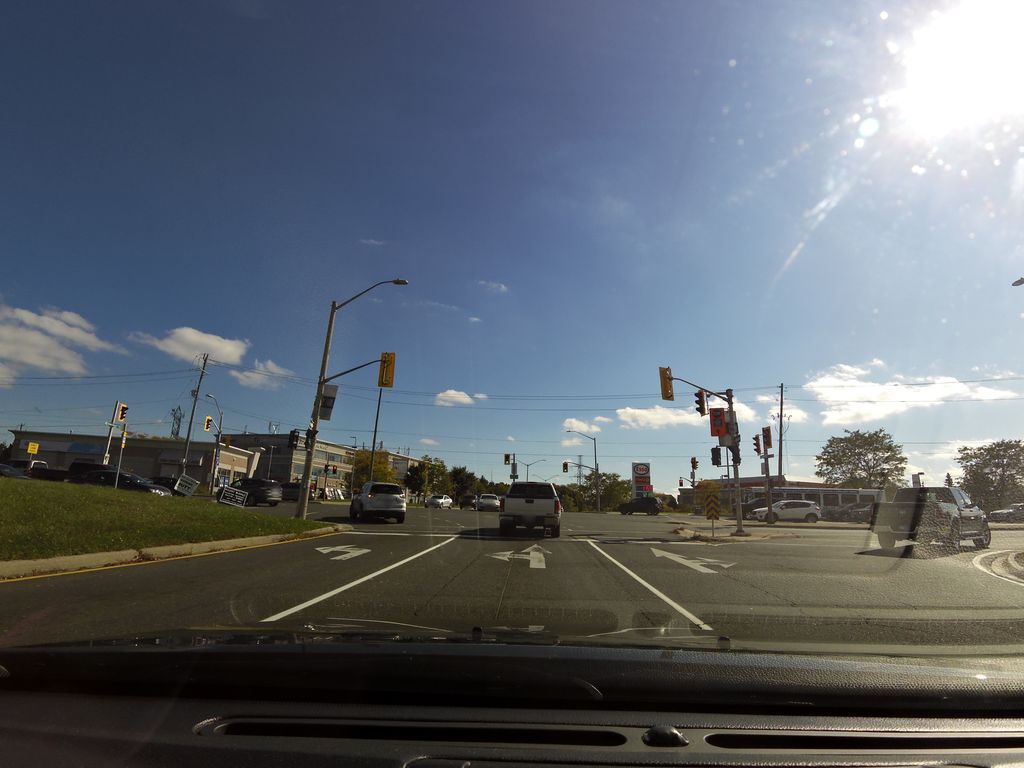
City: hamilton